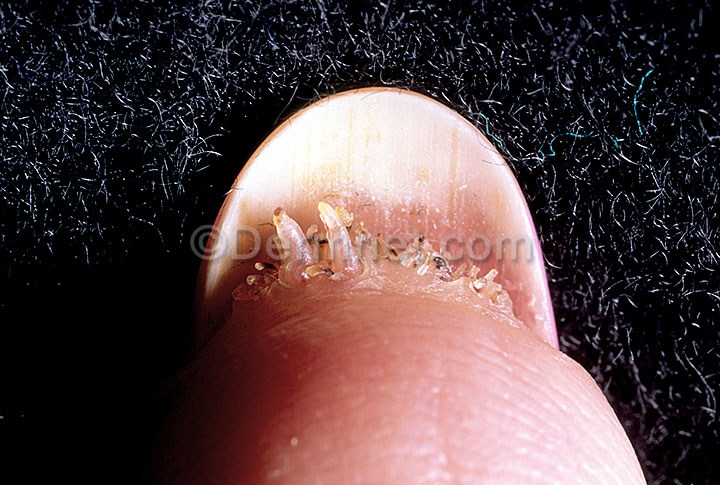
Disease: Nail Fungus and other Nail Disease